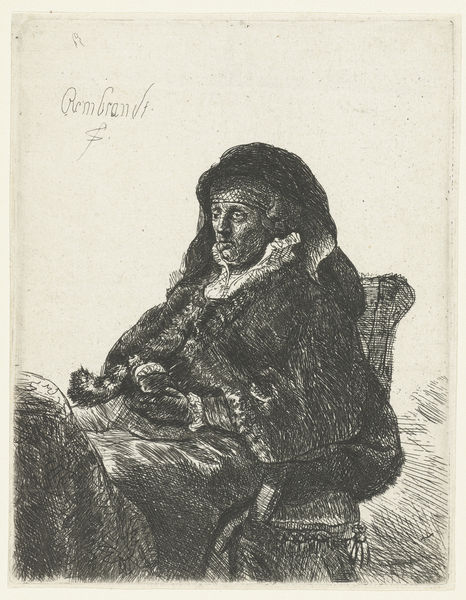
Titel: Weduwe met zwarte handschoenen
Standort: Amsterdam
Institution: Rijksmuseum
Schlagwörter: dunkel, frau, handschuhe, hell, schwarz, stuhl, zeichnung, blick, tuch, hemd, jacke, kragen, mensch, pelz, rembrandt, bildnis, porträt, sessel, sitzend, decke, kopfbedeckung, lehne, graphik, linien, kissen, alter, lehnstuhl, radierung, stich, selbstbildnis, troddel, gelehrter, kupferstich, rembrand, chiroscuro